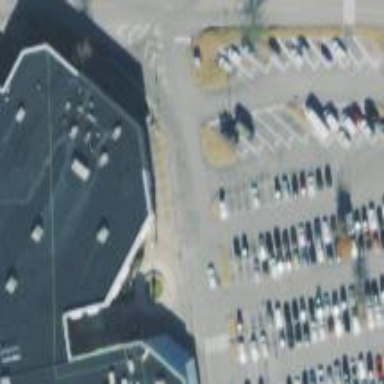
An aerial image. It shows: Clothing store.